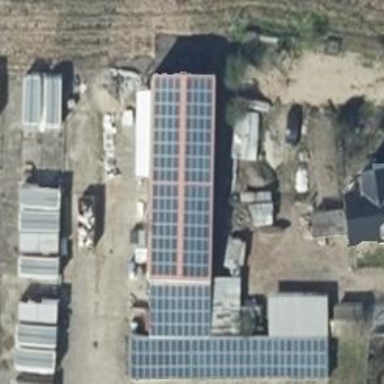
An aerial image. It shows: Solar photovoltaic panel generator producing electricity as small installation.